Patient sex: M
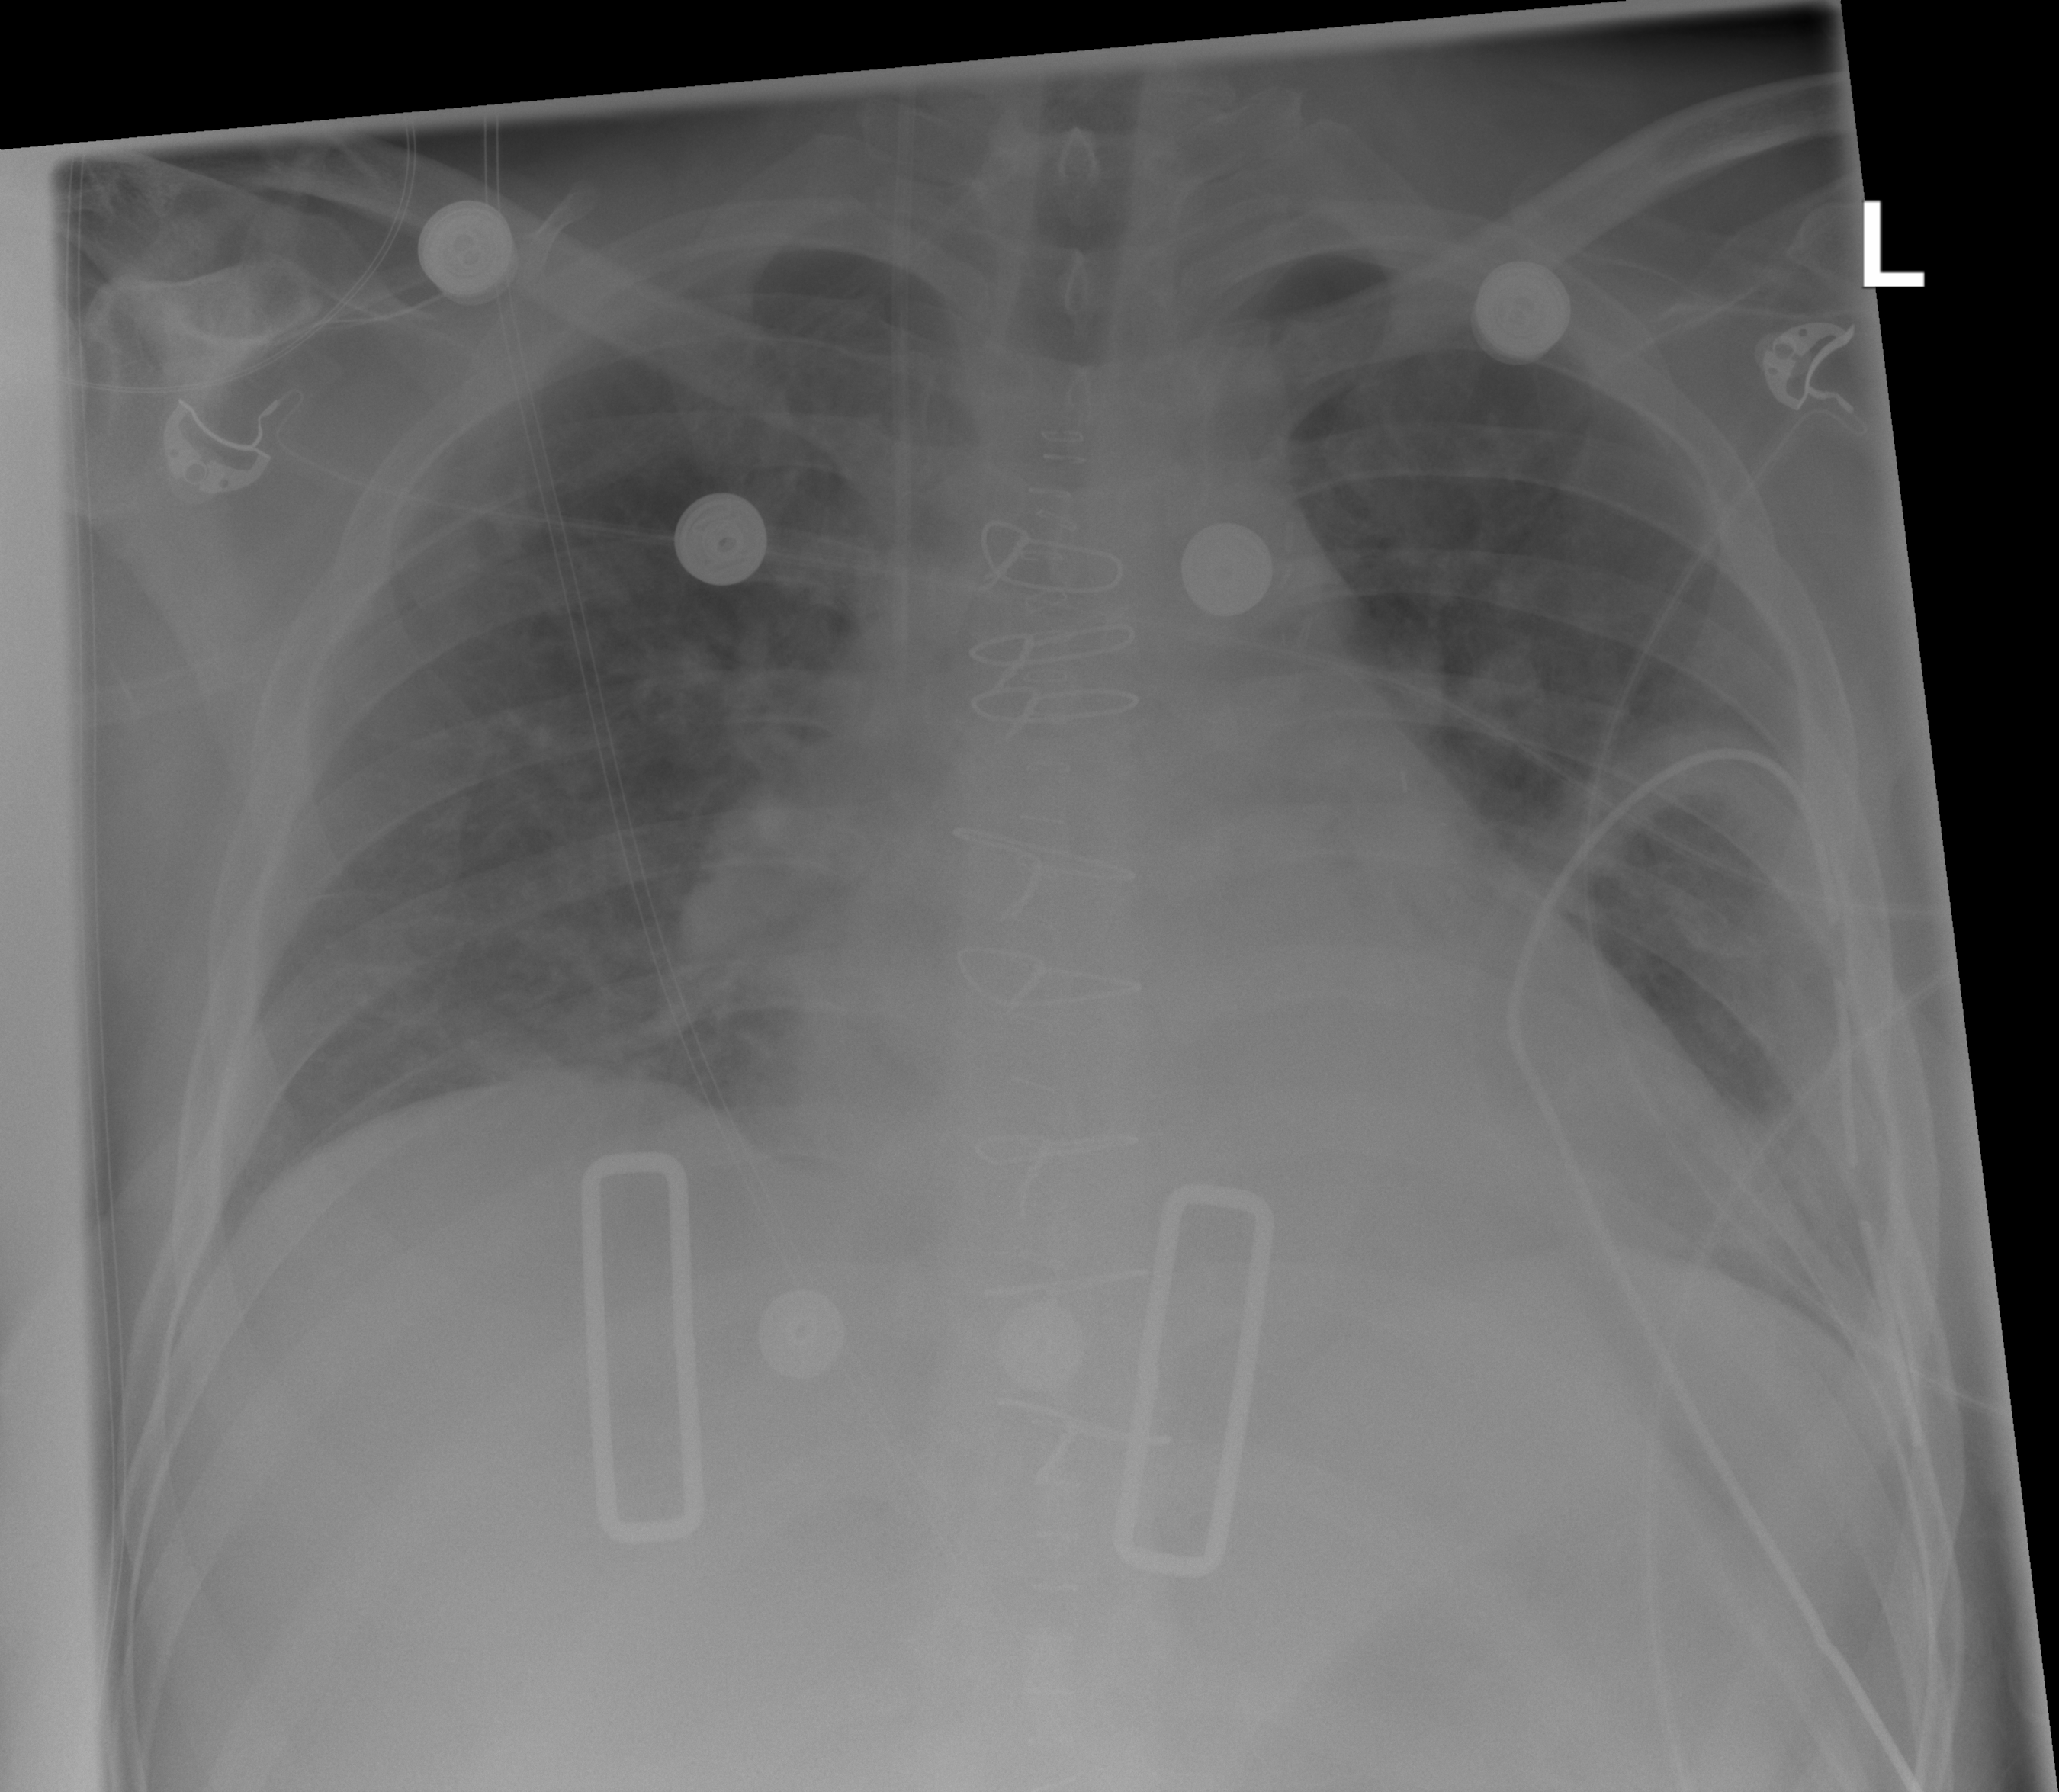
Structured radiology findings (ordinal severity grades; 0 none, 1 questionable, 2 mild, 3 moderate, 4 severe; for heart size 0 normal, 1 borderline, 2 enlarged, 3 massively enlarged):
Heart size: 2
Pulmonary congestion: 2
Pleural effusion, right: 0
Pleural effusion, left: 0
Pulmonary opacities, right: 1
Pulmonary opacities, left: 1
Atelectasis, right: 2
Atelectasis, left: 2